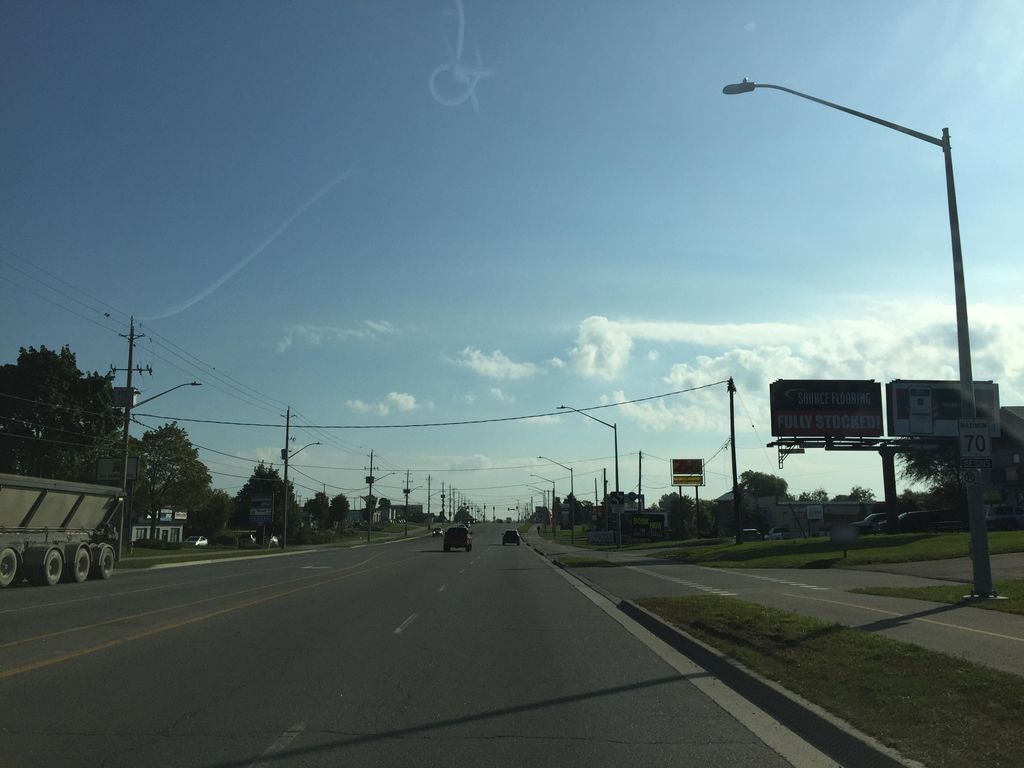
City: kitchener-waterloo